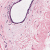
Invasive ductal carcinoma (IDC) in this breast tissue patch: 0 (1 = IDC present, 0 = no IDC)